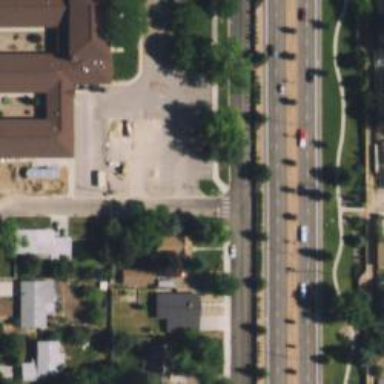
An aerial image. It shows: Marked road crossing.